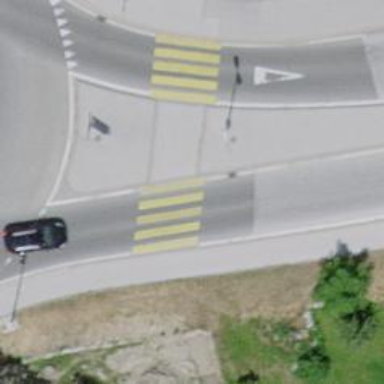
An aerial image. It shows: Marked road crossing with pedestrian island.